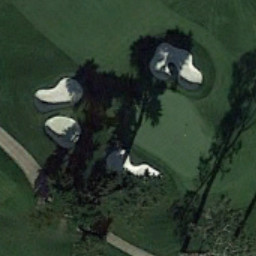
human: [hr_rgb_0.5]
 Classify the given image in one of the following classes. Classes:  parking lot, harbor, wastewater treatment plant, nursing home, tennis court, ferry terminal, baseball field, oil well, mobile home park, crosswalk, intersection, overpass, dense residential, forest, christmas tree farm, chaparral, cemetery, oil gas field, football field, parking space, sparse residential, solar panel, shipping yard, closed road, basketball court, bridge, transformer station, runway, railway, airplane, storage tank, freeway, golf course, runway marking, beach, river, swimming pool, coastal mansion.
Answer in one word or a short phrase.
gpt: golf course